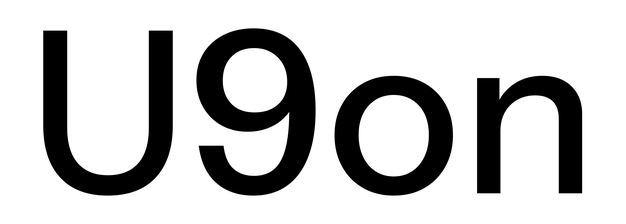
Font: InstrumentSans_Medium